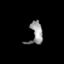
Tissue: skin
Cell type: Epithelial cells
Senescence score: 0.2269
Nuclear area (px): 292
Mean DAPI intensity: 141.055